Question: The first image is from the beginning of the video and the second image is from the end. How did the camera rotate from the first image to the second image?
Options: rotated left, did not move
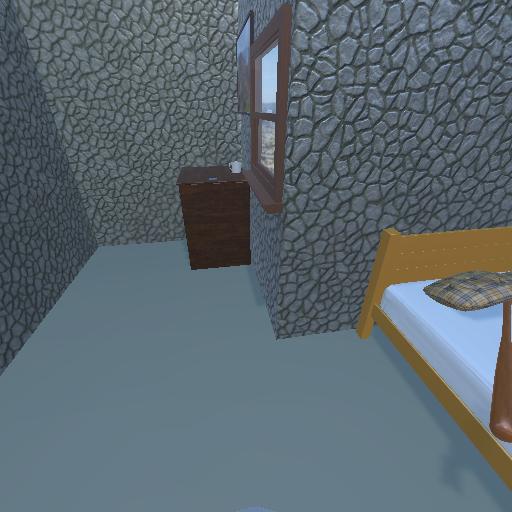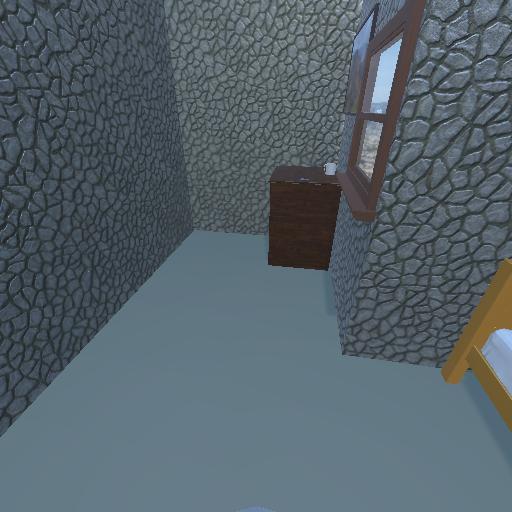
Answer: rotated left